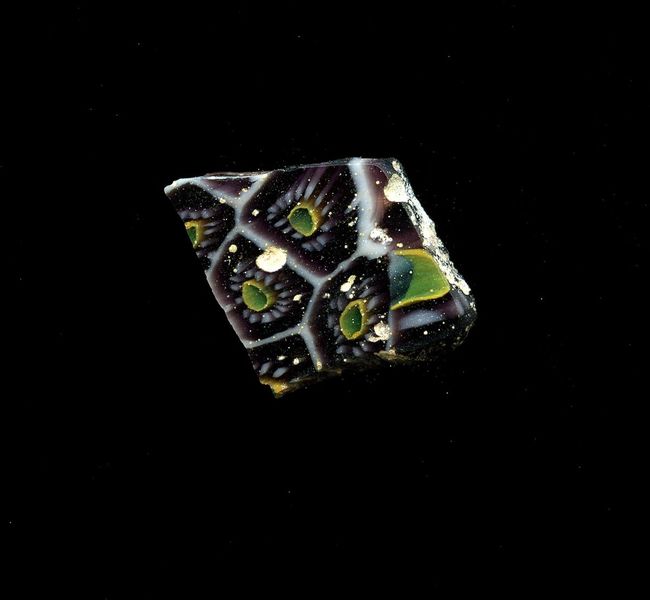
Titel: Fragment eines Gefäßes
Standort: Hamburg
Institution: Museum für Kunst und Gewerbe Hamburg
Schlagwörter: glas, antike, technik, kaiserzeit, aufbewahrung, blumenornamente, gefäß, behälter, frühe kaiserzeit, prinzipat, römische, millefiori, mittlere, späte